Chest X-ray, AP view. Patient: 57 years old, sex M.
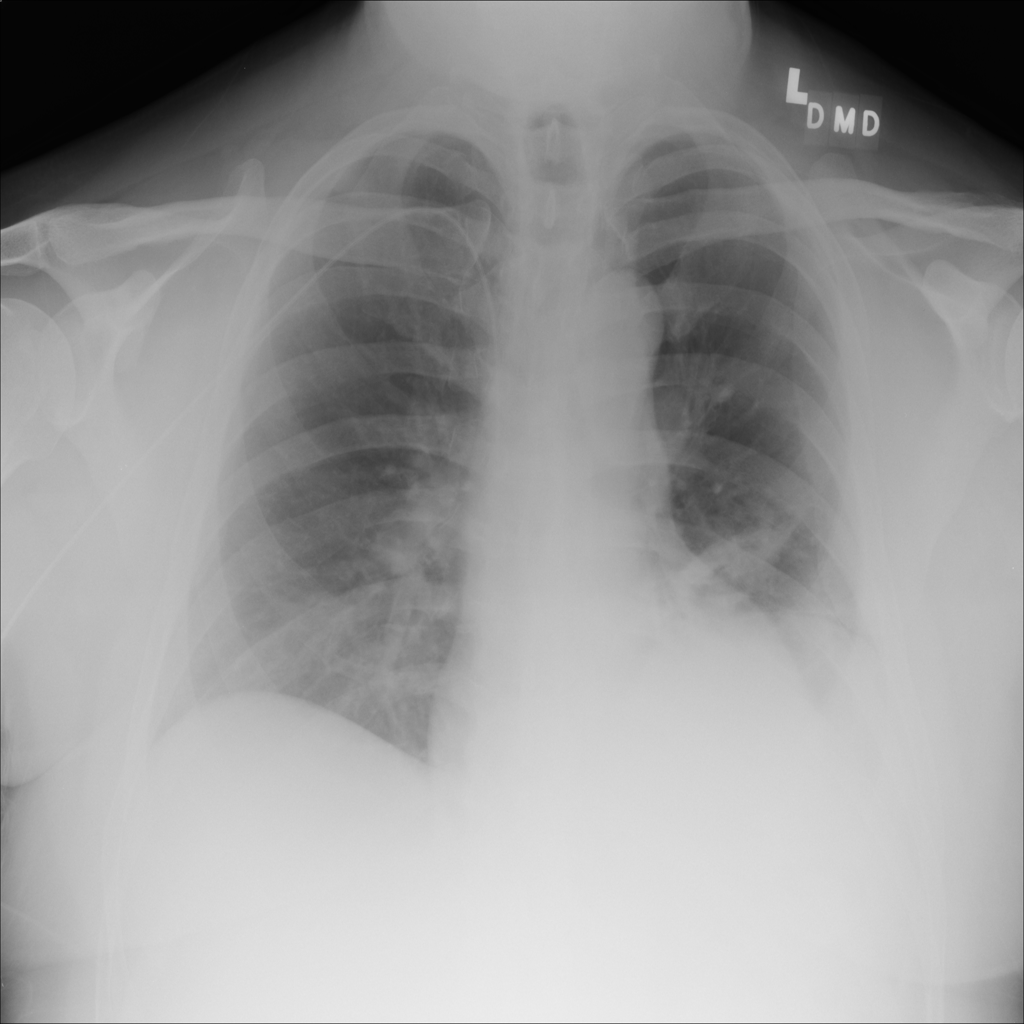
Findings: Consolidation, Effusion